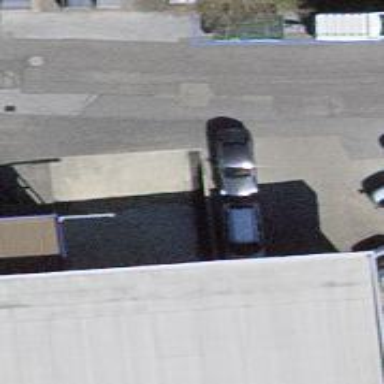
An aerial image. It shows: Car wash facility.